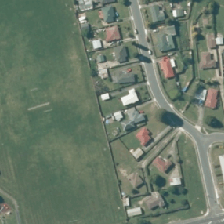
Land cover: urban_parkland